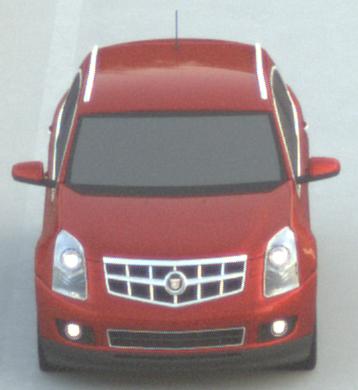
Make: Cadillac
Model: SRX 3.0 V6
Detailed model: SRX (II)
Model produced from: 2010/12
Model produced until: 2012/01
Doors: 5
Color: red
Road condition: dry road
Daytime: sunrise or sunset
Contrast: low contrast